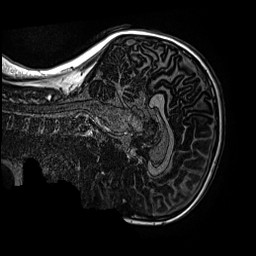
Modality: MP2RAGE
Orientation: sagittal
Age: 12
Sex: female
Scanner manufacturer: siemens
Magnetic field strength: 3 T
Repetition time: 4 s
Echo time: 0.00299 s